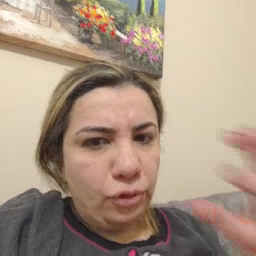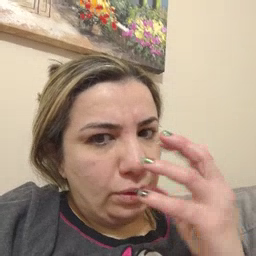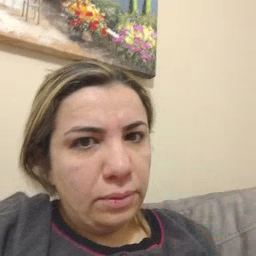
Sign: clown